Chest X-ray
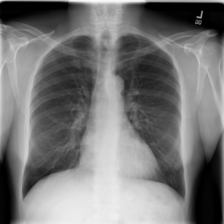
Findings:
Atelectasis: negative
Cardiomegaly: negative
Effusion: negative
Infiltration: negative
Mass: negative
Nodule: negative
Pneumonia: negative
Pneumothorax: negative
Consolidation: negative
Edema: negative
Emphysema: negative
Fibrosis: negative
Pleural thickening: negative
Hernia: negative